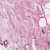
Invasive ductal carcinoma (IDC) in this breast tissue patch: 0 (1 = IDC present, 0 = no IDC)